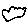
Label: cloud